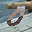
Label: 0